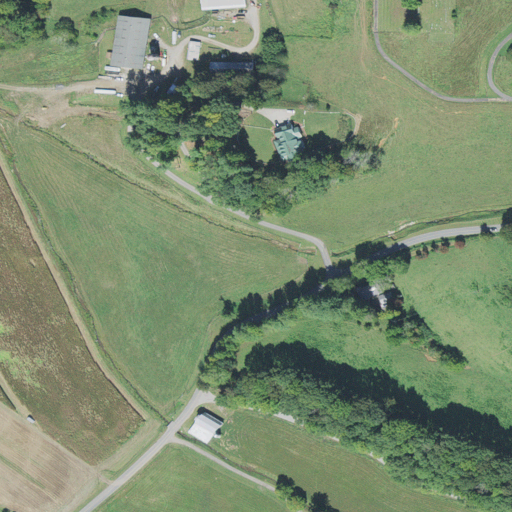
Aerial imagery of valley in North Carolina named Hoot Owl Cove containing pasture, open development, deciduous forest, low intensity development, barren land, medium intensity development, and mixed forest